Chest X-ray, AP view. Patient: 62 years old, sex M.
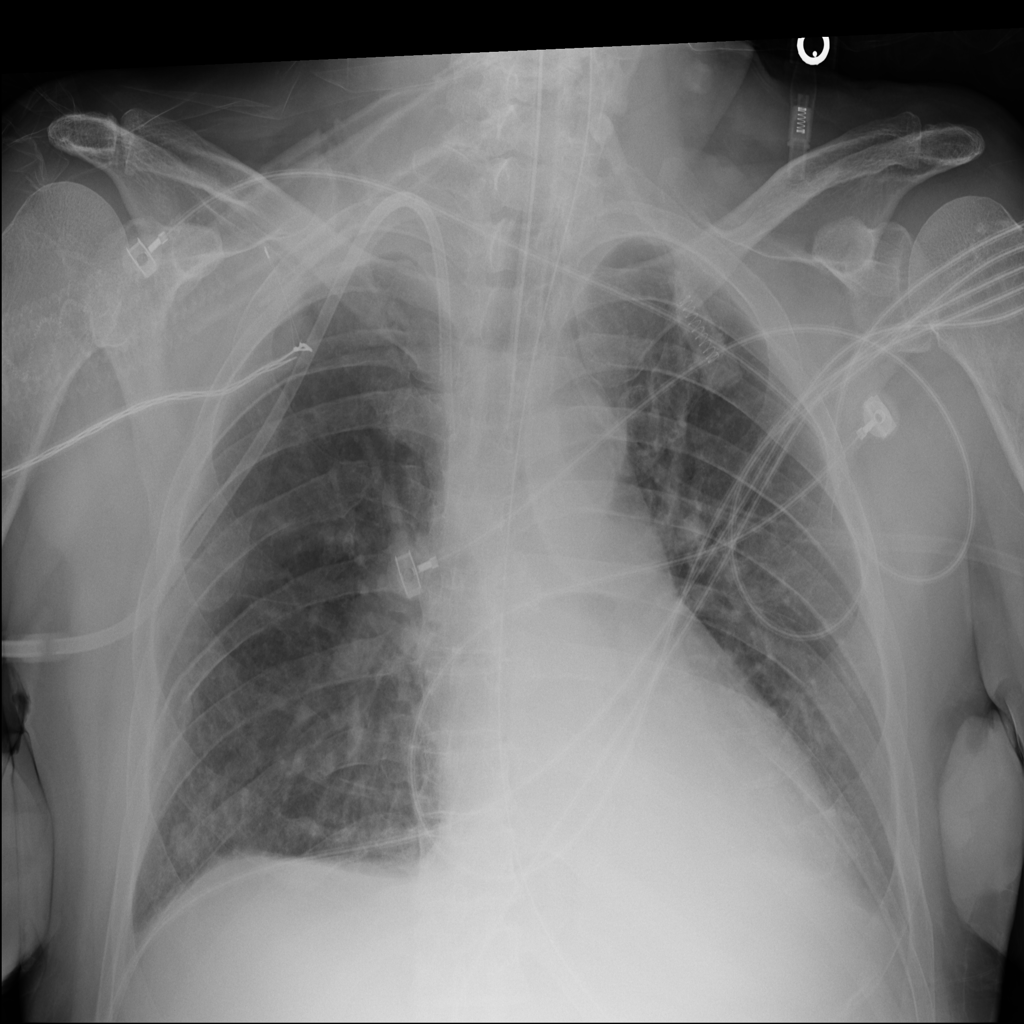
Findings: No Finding